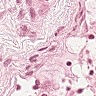
Metastatic tissue present: no